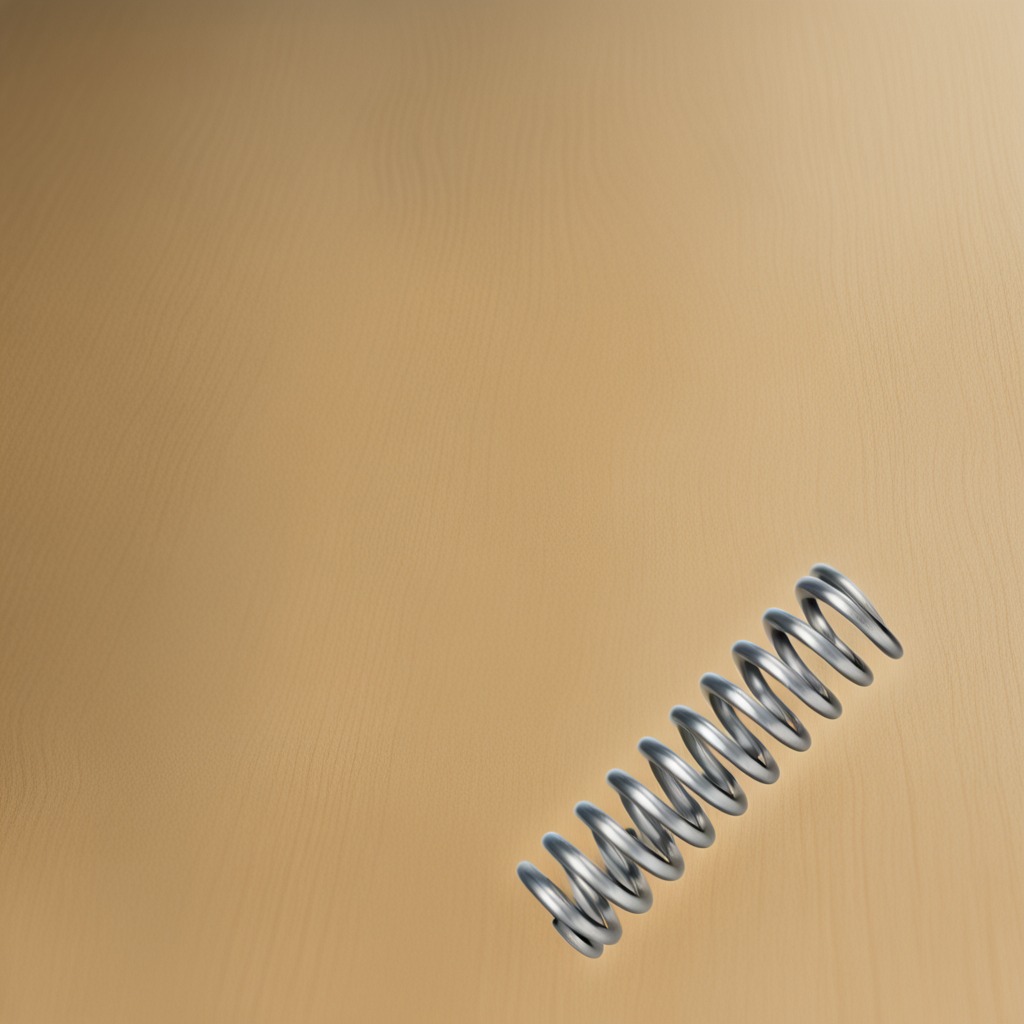
A coiled metal spring lies on a plywood surface in a paint workshop lit by afternoon window light.